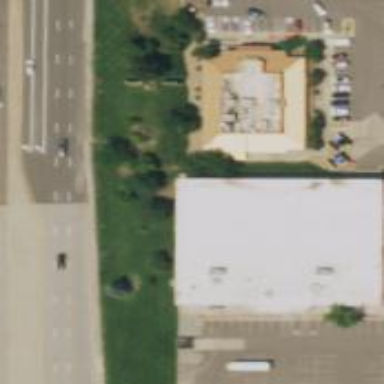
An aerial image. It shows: Commercial building that houses bowling alley.